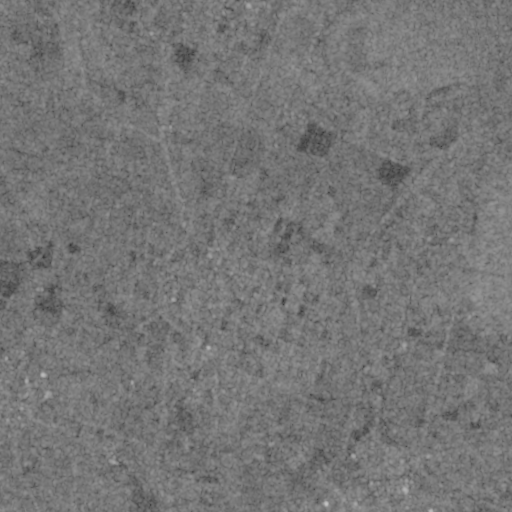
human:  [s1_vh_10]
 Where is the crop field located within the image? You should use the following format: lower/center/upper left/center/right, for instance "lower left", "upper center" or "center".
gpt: The crop field is located in the center of the image.
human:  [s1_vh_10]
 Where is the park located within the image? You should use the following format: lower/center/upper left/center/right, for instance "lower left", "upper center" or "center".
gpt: The park is located in the center left of the image.
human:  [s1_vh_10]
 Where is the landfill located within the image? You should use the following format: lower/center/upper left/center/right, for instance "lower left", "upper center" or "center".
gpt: There is no landfill in the image.

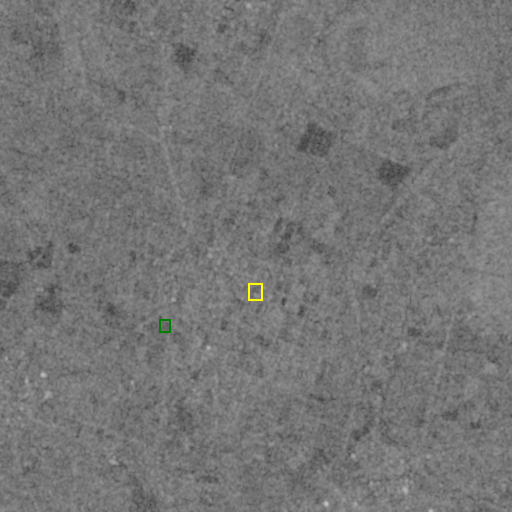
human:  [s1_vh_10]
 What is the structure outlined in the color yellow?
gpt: The structure outlined in yellow is a crop field.
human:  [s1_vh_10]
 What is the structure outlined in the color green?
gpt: The structure outlined in green is a park.
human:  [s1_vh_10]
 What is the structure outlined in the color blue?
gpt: There is no blue outline.